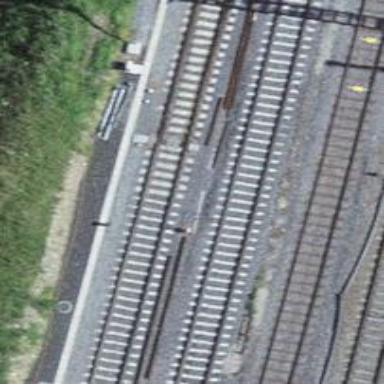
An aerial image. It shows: Single-track railway siding with electrified contact lines.